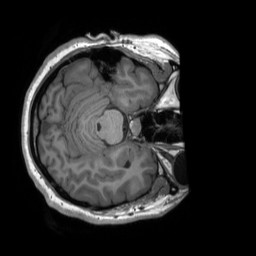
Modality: T1w
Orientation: axial
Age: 19
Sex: female
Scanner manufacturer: siemens
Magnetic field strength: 3 T
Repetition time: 2.3 s
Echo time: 0.00232 s